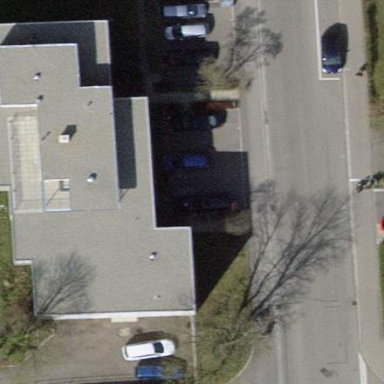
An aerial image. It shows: Building with apartments and flat roof.